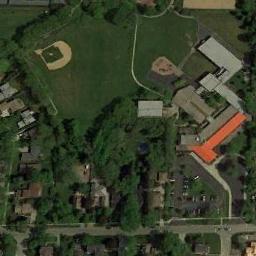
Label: baseball_diamond